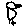
Label: bird